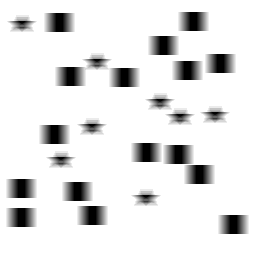
Squares: 16
Triangles: 0
Stars: 8
Total shapes: 24